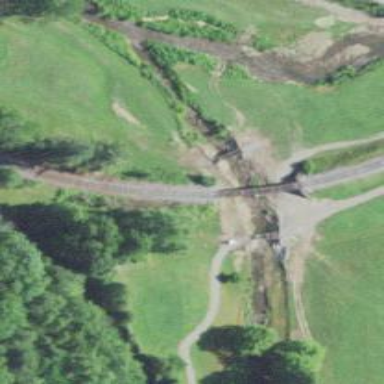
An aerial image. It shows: Railway bridge.